Question: I have a spreadsheet with different classes of objects listed vertically (shown below).

The NAME is in column 1, the VALUE is in column 2 and the AVERAGE (that I want to compute) is in col 3.
Is there a way to calculate column 3 using a formula (I can't add pivot tables to this)?
Note: 2 is the average value of A's, 5 is the average value of AA's and 9 is avg of B's.
Note2: Average is just an example,
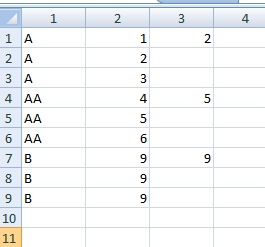
Answer: Using your provided sample data, in cell C1 and copied down:
'''
=IF(COUNTIF(A$1:A1,A1)=1,AVERAGEIF($A$1:$A$9,A1,$B$1:$B$9),"")
'''